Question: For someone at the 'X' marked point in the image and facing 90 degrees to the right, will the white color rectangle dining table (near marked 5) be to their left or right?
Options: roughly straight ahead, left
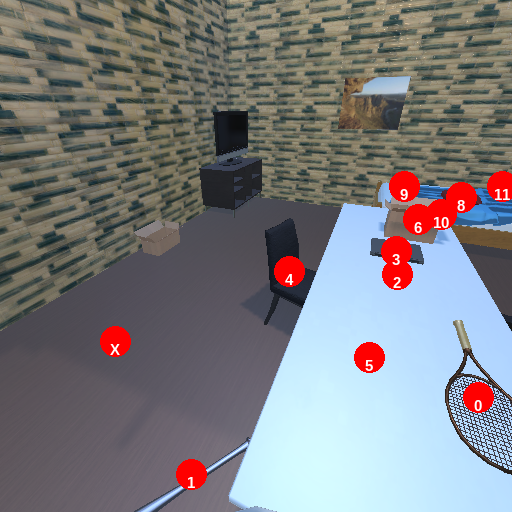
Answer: roughly straight ahead